Question: I'm having a problem with Typescript and Backbone collections. Here's some groundwork:
'''
class BaseChartModel extends Backbone.Model { }
class ScatterPlotModel extends BaseChartModel { }
class BarChartModel extends BaseChartModel { }
class MixedChartCollection extends Backbone.Collection { public model: BaseChartModel; ... }
class ScatterPlotCollection extends Backbone.Collection { public model: ScatterPlotModel; ... }
class BarChartCollection extends Backbone.Collection { public model: BarChartModel; ... }
'''
Then I do the following:
'''
var scatterPlotCollection = new ScatterPlotCollection();
var scatterPlotCollectionXhr = scatterPlotCollection.fetch({...});
var barChartCollection = new BarChartCollection();
var barChartCollectionXhr = barChartCollection.fetch({...});
$.when(scatterPlotCollectionXhr, barChartCollectionXhr).done(() => {
mixedCollection = new MixedChartCollection();
mixedCollection.add(scatterPlotCollection.models, { silent: true });
mixedCollection.add(barChartCollection.models, { silent: true });
chartViewList = new MixedChartViewList({ collection: mixedCollection });
chartViewList.render();
});
'''
Inside render():
'''
public render(){
var self = this;
this.$el.html(this.template({}));
this.collection.forEach(
(chartModel: BaseChartModel) => {
this.$el.append(self.AddChartView(chartModel).render());
}
);
return this;
}
public AddChartView(baseChartModel: BaseChartModel) : BaseChartView {
var newChartView: BaseChartView;
if(baseChartModel instanceof ScatterPlotModel){
newChartView = new ScatterPlotView({ model: baseChartModel});
} else if (baseChartModel instanceof BarChartModel){
newChartView = new BarChartView({ model: baseChartModel});
}
....
}
'''
Except 'instanceof' never evaluates to true because it seems that the 'class type' deriving from 'Backbone.Model' gets assigned to 'Backbone.Model.attributes' rather than being an instance of the class itself. I believe this is because when implementing my classes that derive from Backbone.Model I followed <URL> which in turn sets the values on the 'attributes' property.
It seems I have to either drop this approach (and hope that was the problem) or figure out a way to do a loosely coupled type check similar to or using 'instanceof' between the 'baseChartModel.attributes' object and my class prototype for 'App.BackBone.Models.ScatterPlotModel'
This breakpoint is at the line with 'instanceof' comparison

Any ideas?
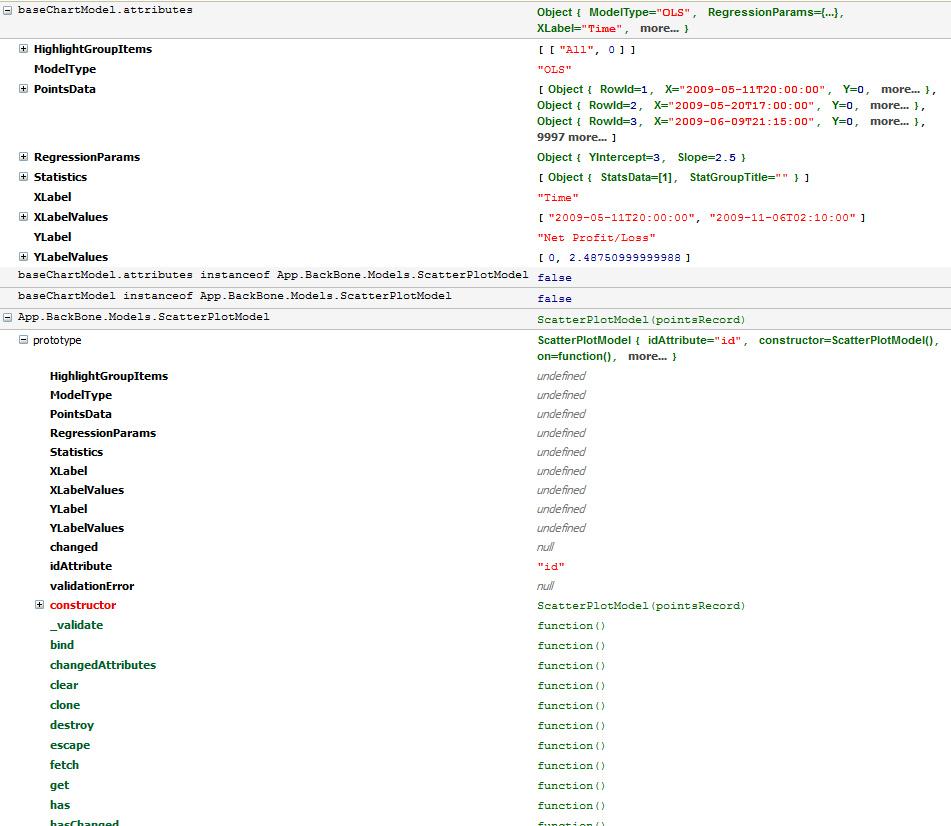
Answer: The approach that you are using seems valid enough. I have plugged the following code into the TypeScript playground just to check a few javascript symantics:
'''
class A { }
class B extends A { }
class Checker {
static isA(input: A) {
return (input instanceof A);
}
}
var a = new A();
var b = new B();
document.writeln('a instanceof A ' + (a instanceof A) + '<br/>');
document.writeln('b instanceof B ' + (b instanceof B) + '<br/>');
document.writeln('b instanceof A ' + (b instanceof A) + '<br/>');
document.writeln('b instanceof A (via function) ' + Checker.isA(b) + '<br/>');
var aArray : A[] = [];
aArray.push(a);
aArray.push(b);
for(var i = 0; i < aArray.length; i++) {
document.writeln('aArray[' + i + '] instance of A ' + (aArray[i] instanceof A) + '<br/>' );
}
'''
This gives the following output:
'''
a instanceof A true
b instanceof B true
b instanceof A true
b instanceof A checker true
aArray[0] instance of A true
aArray[1] instance of A true
'''
This must mean that the call
'''
mixedCollection.add( scatterPlotCollection.models, { silent: true });
'''
is causing the problem here.
Possibly scatterPlotCollection.models is NOT returning your original objects ( i.e. ScatterPlotModel or BarChartModel ), and is instead just returning [Object object], hence the instance of is failing ?
Hope this helps,